Question: ## Objective
Login into <URL> so I can perform tests.
## Background
I am making a NodeJS app using npm mocha with superagent to conduct some tests.
Npm mocha works perfectly, the problem is when I try to use superagent to test the contents of my webpages.
## Error
Every time I try to test the content of one of my pages, I get the following error:
'''
server
1) prints out 'Hello, world' when user goes to /
0 passing (1s)
1 failing
1) server prints out 'Hello, world' when user goes to /:
Uncaught AssertionError: '<!DOCTYPE html>
<html xmlns="http://www.w3.org/1999/xhtml">
<head profile="http://www.w3.org/2005/10/profile">
< == 'Hello, world'
+ expected - actual
-<!DOCTYPE html>
-<html xmlns="http://www.w3.org/1999/xhtml">
- <head profile="http://www.w3.org/2005/10/profile">
- <!--C9LOCAL_CODE_INJECT_PLACEHOLDER-(login-head)-DO_NOT_REMOVE-->
- <meta http-equiv="Content-Type" content="text/html; charset=UTF-8"/>
- <title>Sign-in | Cloud9 IDE - Ajax.org</title>
- <meta name="description" content="Meet Cloud9, development-as-a-service for Javascripters and other developers"/>
- <meta name="keywords" content=""/>
-
- <link rel="icon" type="image/gif" href="https://cdn.c9.io/nc-3.1.3023-61dfb026/static/homepage/favicon.ico" />
-
- <!--C9LOCAL_CODE_INJECT_PLACEHOLDER-(login-loadedDetectionScript)-DO_NOT_REMOVE-->
- <link href="https://cdn.c9.io/nc-3.1.3023-61dfb026/static/oldclient/homepage/style/signin.css" rel="stylesheet" type="text/css" />
- <script type="text/javascript" src="https://cdn.c9.io/nc-3.1.3023-61dfb026/static/oldclient/homepage/js/prefixfree.min.js"></script>
- </head>
- <body class="">
- <script type="text/javascript">
- // ClickTale Top part
- var WRInitTime=(new Date()).getTime();
- // ClickTale end of Top part
- </script>
- <div id="header">
- <a class="logo" href="/"></a>
- <div class="social">
- <div class="socialMediaBlok">
- <a href="http://twitter.com/share" class="twitter-share-button" data-url="http://c9.io/" data-text="Cloud9 IDE - Your code anywhere, anytime" data-count="horizontal" data-via="cloud9ide">Tweet</a>
- <script type="text/javascript" src="//platform.twitter.com/widgets.js"></script>
- </div>
- <div class="socialMediaBlok">
- <iframe src="//www.facebook.com/plugins/like.php?href=c9.io&amp;layout=button_count&amp;show_faces=false&amp;width=90&amp;action=like&amp;font=lucida+grande&amp;colorscheme=light&amp;height=21"
- allowtransparency="true"
- scrolling="no"
- frameborder="0"
- style="border:none; overflow:hidden;height:20px"></iframe>
- </div>
- </div>
- </div>
- <div class="headerdivider"></div>
- <div id="signin_window">
- <div id="signinViewport">
- <div class="pageContainer">
- <div id="barForgetPass" class="page">
- <form id="resetPasswordForm">
- <div class="header">Reset password</div>
- <div class="form-holder">
- <div id="lbl_inpResetPassword" class="c9-label">
- <label for="inpResetPassword">Username or email address</label>
- </div>
- <div class="c9-textbox">
- <div class="c9-txt_fix">
- <input type="text" id="inpResetPassword" name="inpResetPassword" disabled2="disabled" />
- </div>
- </div>
- </div>
- </form>
-
- <div class="fbox">
- <div id="btnRPCancel" class="cancel-button button">Go back</div>
- <div id="btnRP" class="action-button button">Reset my password</div>
- </div>
- <div class="label3">Your password will be reset and you will receive an email with a new password.</div>
- </div>
- <div id="barSignIn" class="page">
- <form id="signinForm">
- <div class="header">Please sign in</div>
- <div class="form-holder">
- <div id="lbl_inpUsernameEmail" class="c9-label">
- <label for="inpUsernameEmail">Username or email address</label>
- </div>
- <div id="txt_inpUsernameEmail" class="c9-textbox">
- <div class="c9-txt_fix">
- <input type="text" id="inpUsernameEmail" name="inpUsernameEmail" tabindex="1" />
- </div>
- </div>
- <div id="lbl_inpPassword" class="c9-label">
- <label for="inpPassword">Password</label>
- <a id="forgetlink" class="forgetlink">Forgot?</a>
- </div>
- <div id="txt_inpPassword" class="c9-textbox">
- <div class="c9-txt_fix">
- <input type="password" id="inpPassword" name="inpPassword" tabindex="2" />
- </div>
- </div>
-
- <div class="fbox">
- <div id="cbRememberLogin" class="c9-checkbox" tabindex="3">
- <div class="check"></div><span>Remember my login</span>
- </div>
- <div id="btnSignIn" class="action-button button" tabindex="4" accesskey="ENTER">Sign in</div>
- </div>
- </div>
- <div id="barSignInStatusMsg" class="signinstatus-bar">
- <div id="lblSignInHeader" class="errorboxContent"></div>
- <div id="lblSignInStatus" class="errorboxContent"></div>
- </div>
- </form>
-<!-- <div id="btnLoginViaGitHub" class="c9-button btn-github" style="margin: 13px 0 0 12px;" tabindex="5"></div>-->
- <div class="signin_options">
- <div class='info'>Or sign in with:</div>
-<!-- <a href="#" class="c9-button google-signin" tabindex="8"></a>
- <a href="#" class="c9-button twitter-signin" tabindex="7"></a>
- <a href="#" class="c9-button facebook-signin" tabindex="6"></a>-->
- <a href="#" class="c9-button github-signin"></a>
- <a href="#" class="c9-button bitbucket-signin"></a>
- </div>
- </div>
- <div id="barActivationLink" class="page">
- <form id="activationlinkForm">
- <div class="header">Activation email</div>
- <div class="form-holder">
- <div id="lbl_inpResetPassword" class="c9-label">
- <label for="inpResetPassword">Username or email address</label>
- </div>
- <div class="c9-textbox">
- <div class="c9-txt_fix">
- <input type="text" id="inpResendConfirmation" name="inpResendConfirmation" />
- </div>
- </div>
- </div>
- </form>
-
- <div class="fbox">
- <div id="btnALCancel" class="cancel-button button">Go back</div>
- <div id="btnAL" class="action-button button">Resend activation email</div>
- </div>
- <!--div style="clear: both"></div-->
- <!--div class="divider" style="margin:40px 5px 0 5px;"></div>
- <div class="label3" style="margin:21px 17px 0 17px;">To receive the registration email again please click the button above.</div-->
- </div>
- </div>
- </div>
- </div>
- <div id="signup_window">
- <div class="no_account_yet"></div>
- <div class="signuplink-bar">
- <div class="bird"></div>
- <div class="content">
- <a id="btnSignUpUrl" href="/signup">SIGN UP</a> FOR YOUR ACCOUNT
- </div>
- </div>
- </div>
-<!-- <div id="terms_of_use">
- <a href="#">Terms of use</a> - &#169; 2011 - <a href="/">Register here</a>
- </div>-->
- <div class="sign_up_now">
- <a id="resendactivation">Resend my activation email</a>
- </div>
-
-
- <ul class="bottom_menu">
- <li><a href="/" class="selected">Home</a></li>
- <li>|</li>
- <li>Talk to us at <a href="http://twitter.com/cloud9ide/" target="_blank">Twitter</a> and <a href="http://www.facebook.com/Cloud9IDE/" target="_blank">Facebook</a></li>
-<!-- <li>|</li>-->
-<!-- <li><a href="#">Terms of use</a></li>-->
- <li>|</li>
- <li>Cloud9 IDE, Inc &#169; 2011</li>
- </ul>
-
- <script type="text/javascript" src="https://cdn.c9.io/nc-3.1.3023-61dfb026/static/oldclient/homepage/js/jquery-1.5.1.min.js"></script>
- <script type="text/javascript" src="https://cdn.c9.io/nc-3.1.3023-61dfb026/static/oldclient/homepage/js/jquery.validate.min.js"></script>
- <script type="text/javascript" src="https://cdn.c9.io/nc-3.1.3023-61dfb026/static/oldclient/homepage/js/components.js"></script>
- <script type="text/javascript" src="https://cdn.c9.io/nc-3.1.3023-61dfb026/static/oldclient/homepage/js/code.js"></script>
- <script type="text/javascript" src="https://cdn.c9.io/nc-3.1.3023-61dfb026/static/oldclient/homepage/js/signin.js"></script>
- <!-- ClickTale Bottom part -->
- <div id="ClickTaleDiv" style="display: none;"></div>
- <script type='text/javascript'>
- document.write(unescape("%3Cscript%20src="" + (document.location.protocol == "https:"
- ? "https://clicktale.pantherssl.com/"
- : "http://s.clicktale.net/") + "WRc5.js"%20type="text/javascript"%3E%3C/script%3E"));
- </script>
- <script type="text/javascript">
- var ClickTaleSSL = 1;
- if (typeof ClickTale == "function")
- ClickTale(48230, 1, "www");
- </script>
- <!-- ClickTale end of Bottom part -->
- </body>
-</html>
+Hello, world
at test2.js:23:20
at Request.callback (node_modules/superagent/lib/node/index.js:591:12)
at IncomingMessage.<anonymous> (node_modules/superagent/lib/node/index.js:767:18)
at endReadableNT (_stream_readable.js:975:12)
at _combinedTickCallback (internal/process/next_tick.js:74:11)
at process._tickCallback (internal/process/next_tick.js:98:9)
'''
So, I am expecting a "Hello, world", but instead I get a full fledged HTML page that looks like the following:

So the way I see it, I must first login with my testing script before testing anything.
## Code
To test my app, I am using the following code:
'''
"use strict";
let app = require("./server.js");
var assert = require("assert");
let superagent = require("superagent");
describe("server", function() {
let server;
beforeEach(function() {
server = app().listen("8080");
});
afterEach(function() {
server.close();
});
it("prints out 'Hello, world' when user goes to /", function(done) {
superagent.get("https://workspace-username.c9users.io/", function(error, res) {
assert.ifError(error);
assert.equal(res.status, 200);
assert.equal(res.text, "Hello, world");
done();
});
});
});
'''
I have considered the fact that my URL is wrong, and that I should use both 'process.env.PORT' instead of '"8080"' and 'process.env.IP' instead of '"https://workspace-username.c9users.io/"', but after making this substitution, nothing worked either.
## Questions:
1. Am I trying to access localhost the correct way?
2. Am I really forced to login if I want to debug ?
3. If so, how can I do it?
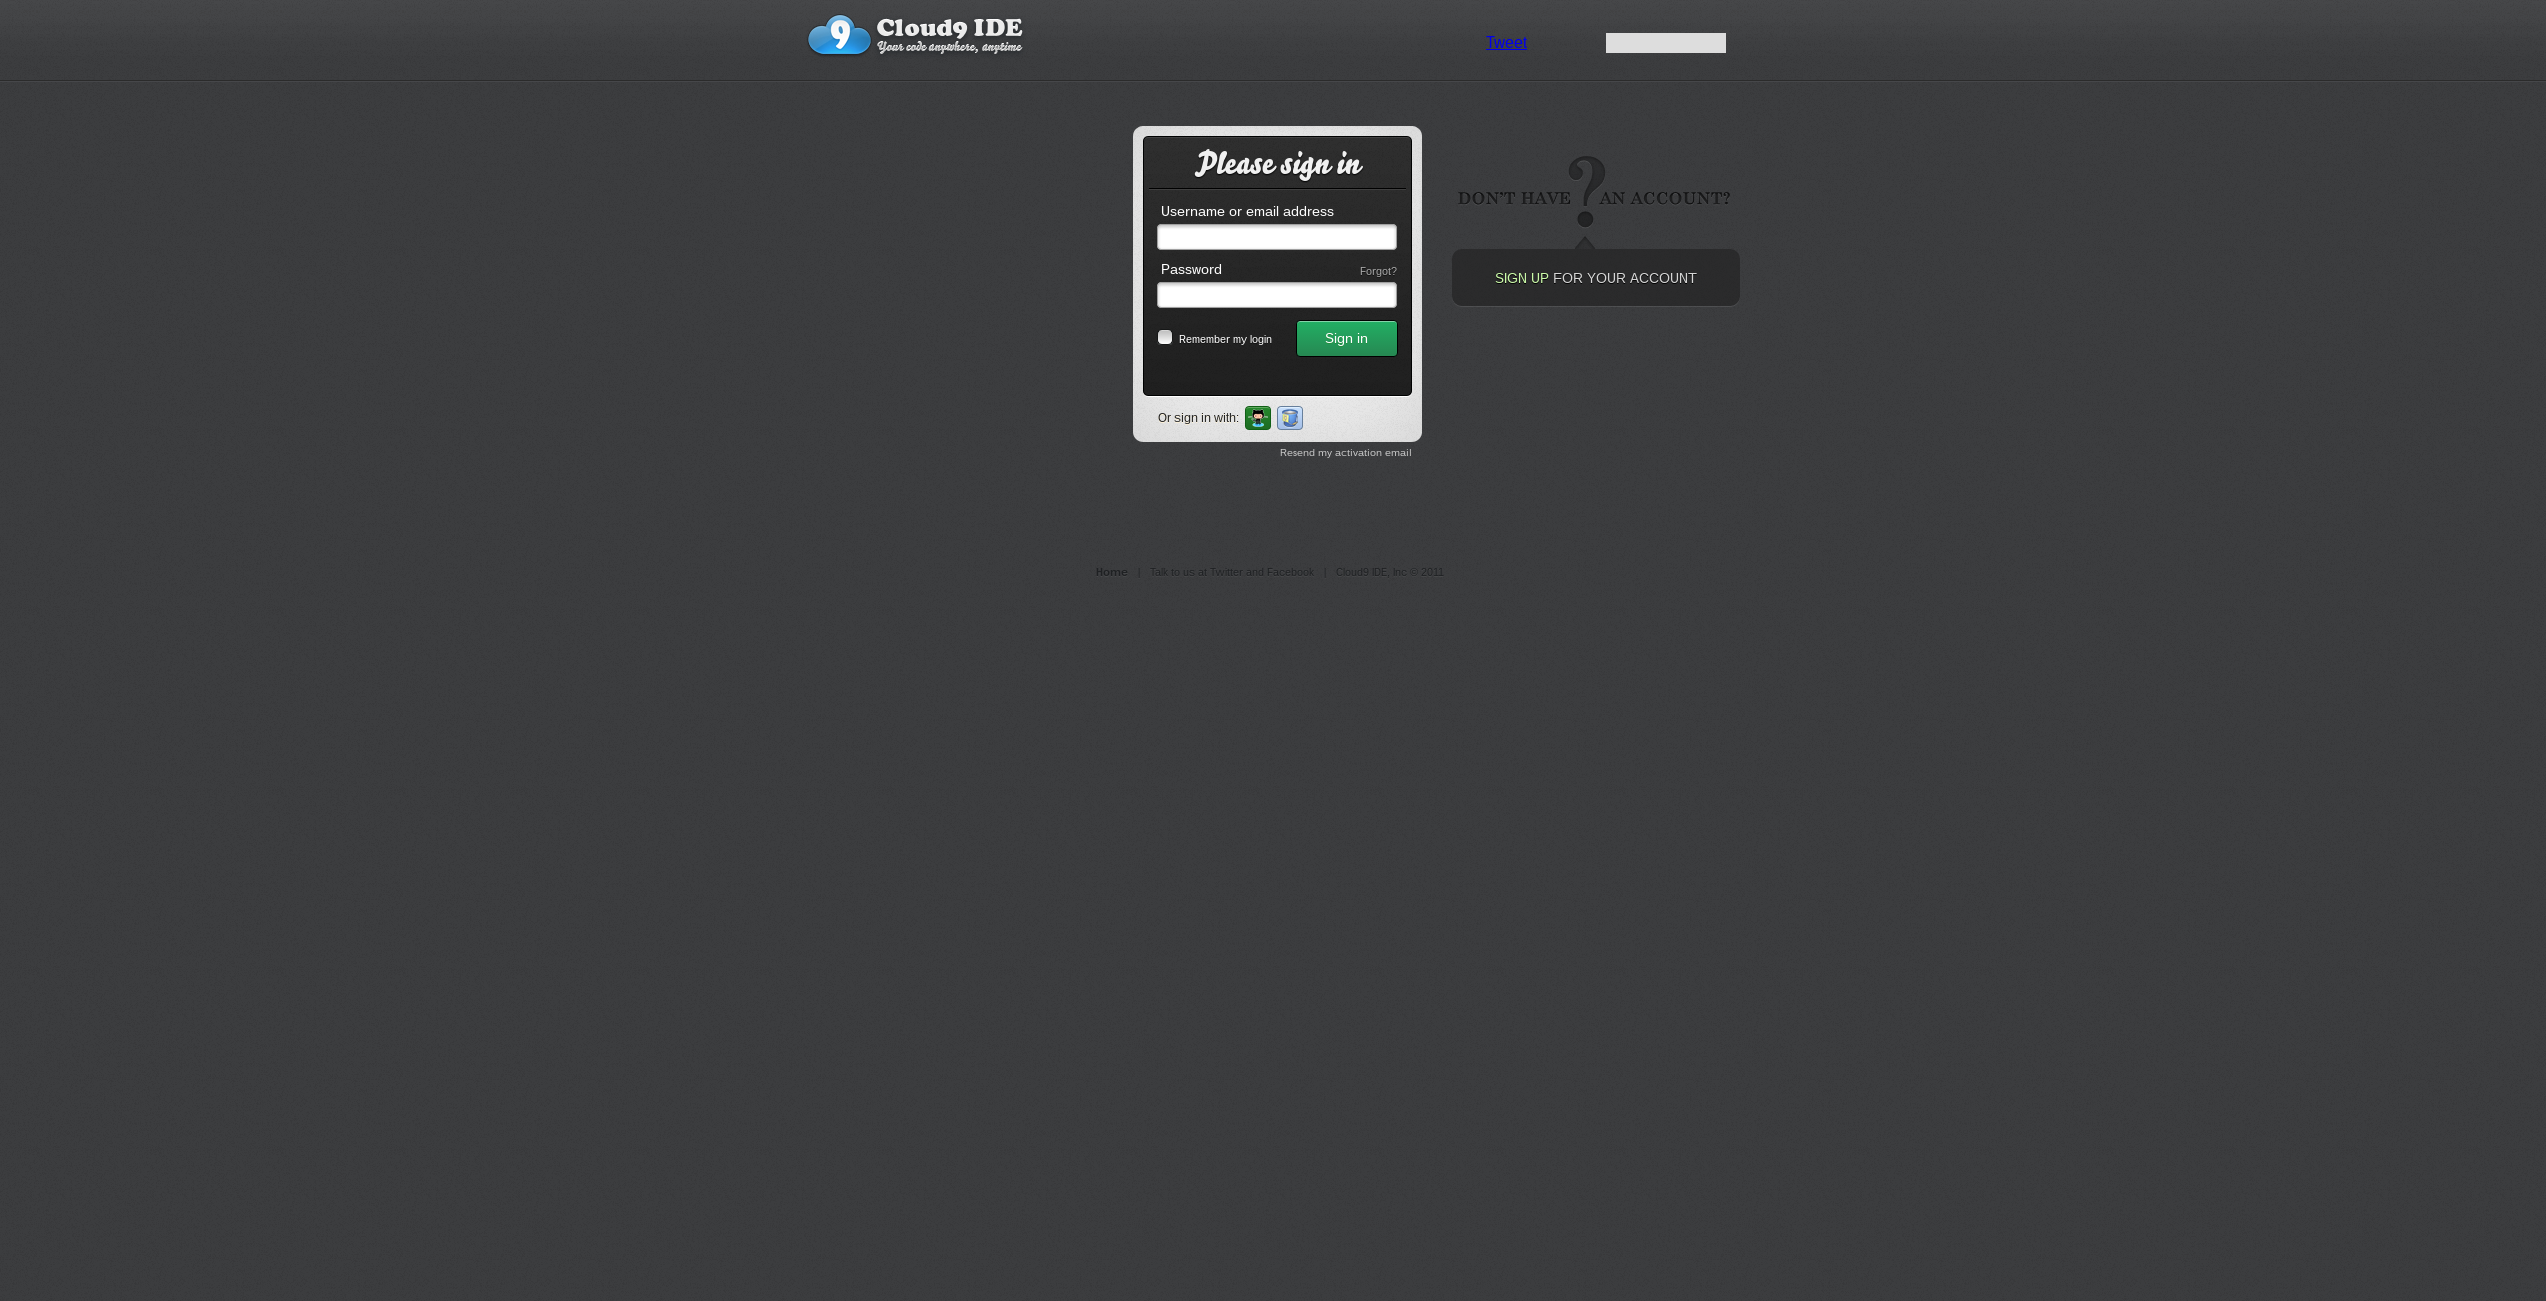
Answer: It would appear that your application url is private at the moment, so you're seeing a login page from Cloud9 when you try to access it.
You can view my answer here: <URL> to get details on how to make your application url public for API use.
Hope this helps.